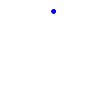
Particle: kaon